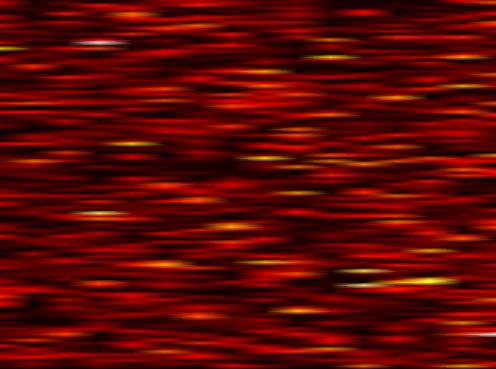
Label: WOLA